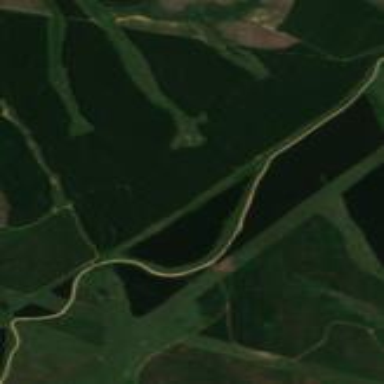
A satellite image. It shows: Forest area primarily used for plantation forestry.